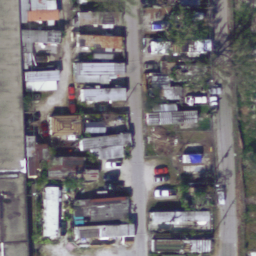
Label: residential